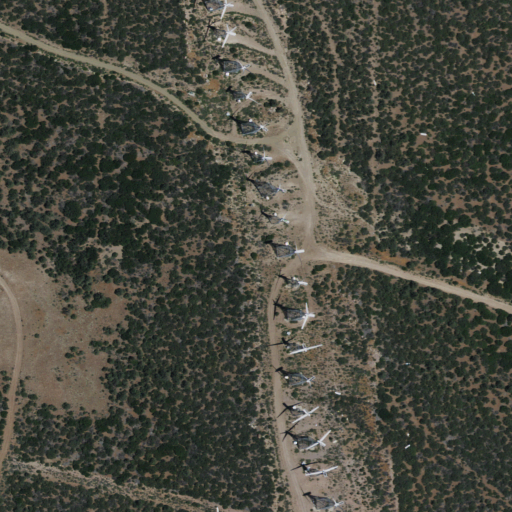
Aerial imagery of ridge(s) in California named Sweet Ridge containing shrub, evergreen forest, open development, low intensity development, and medium intensity development